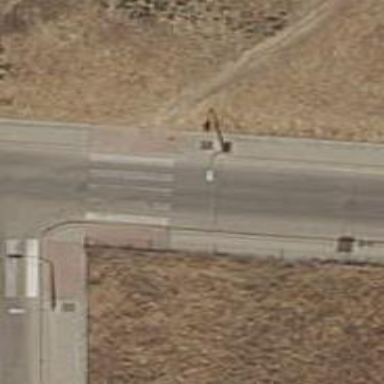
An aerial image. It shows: Marked crossing on the road.